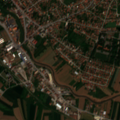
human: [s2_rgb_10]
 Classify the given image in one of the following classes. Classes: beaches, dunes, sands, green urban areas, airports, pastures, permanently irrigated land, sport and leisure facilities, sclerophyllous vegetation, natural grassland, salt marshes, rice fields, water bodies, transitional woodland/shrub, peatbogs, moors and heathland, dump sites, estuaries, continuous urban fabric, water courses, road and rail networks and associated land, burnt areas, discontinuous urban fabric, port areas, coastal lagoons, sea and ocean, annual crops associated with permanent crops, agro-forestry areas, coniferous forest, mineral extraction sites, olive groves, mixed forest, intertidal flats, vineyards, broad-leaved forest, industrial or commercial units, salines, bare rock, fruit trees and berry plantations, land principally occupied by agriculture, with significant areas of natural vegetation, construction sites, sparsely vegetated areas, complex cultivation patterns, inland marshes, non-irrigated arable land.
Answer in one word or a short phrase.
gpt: discontinuous urban fabric, non-irrigated arable land, complex cultivation patterns, land principally occupied by agriculture, with significant areas of natural vegetation